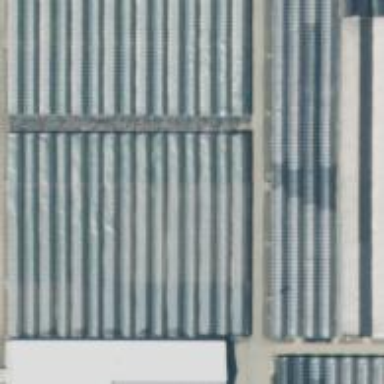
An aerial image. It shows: Greenhouse.